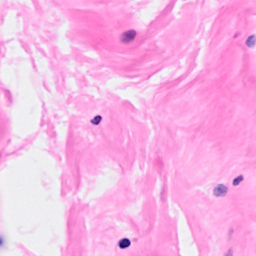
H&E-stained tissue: Breast